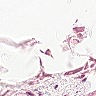
Metastatic tissue present: no